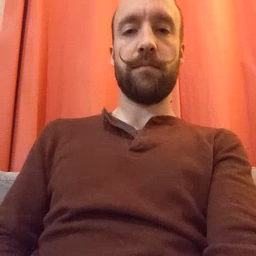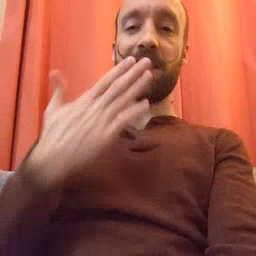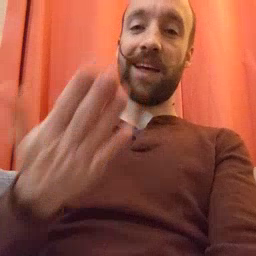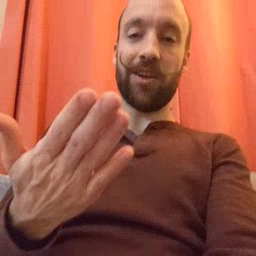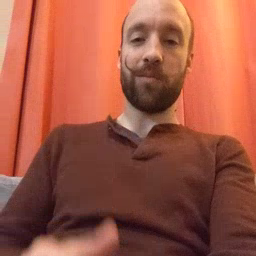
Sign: thankyou